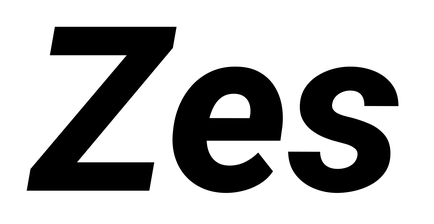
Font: Roboto-Italic_ExtraBold_Italic